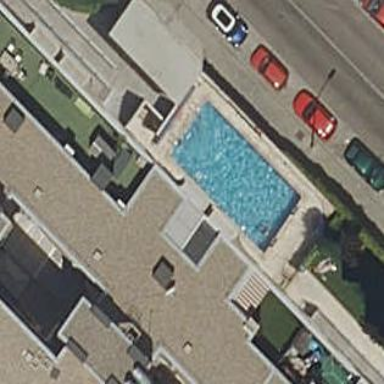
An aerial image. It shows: Swimming pool located in leisure land.